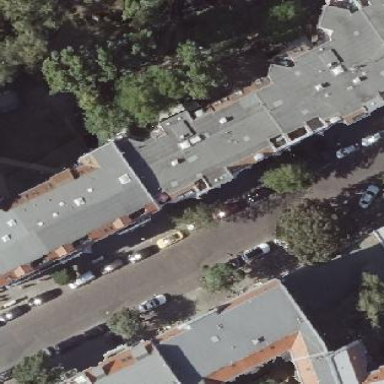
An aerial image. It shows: Apartment building with quadruple saltbox roof shape.